Question: I'm currently diving into code/VBA coding for the first time. I have a file that I dump into a worksheet that currently I'm manually organizing and pushing out. When put into the worksheet, it delimits itself across the cells. The first 2-4 cells are always parts of a name. This dump file will have varying row and column lengths every time I get it in a given day and dump into a work sheet. For example, one day it may be twenty rows and one day it may be thirty.
This is a rough illustration of what the data looks like, but my code probably doesn't match with the example below - I just wanted to provide a visual:

So, I'm wanting to make code that will start at A1 and concatenate the cells following it until it runs into a blank cell in that row. Then it places the concatenated data into cell A1 and removes the values it pulled the name pieces from and slides all the data to the left. After that, it continues the same operation on the next row until it meets the final row. As you can see in the image, I don't want any of the data after the blank cell to be affected.
This is my first time programming in general, so when you provide assistance, would you please explain your code so I can learn the concepts? Here's what I think will work so far... I'm just stuck on how to go about concatenating.
The code I currently have:
'''
Sub DN_ERROR_ORGANIZER()
Dim row As Integer
NumRows = Range("A1", Range("A1").End(xldown)).Rows.Count
Range("A1").Select
For row = 1 To NumRows
Do Until IsEmpty(ActiveCell)
' Code to concatenate
ActiveCell.Offset(1, 0).Select
Loop
ActiveCell.Offset(1, 0).Select
Next
End sub
'''
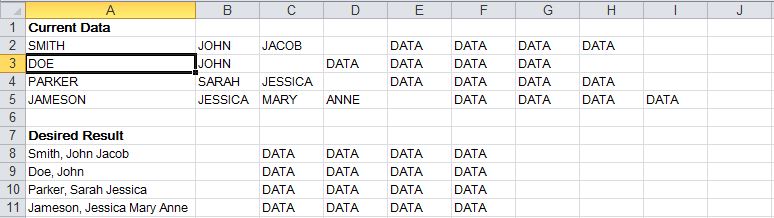
Answer: Here's another way to look at your problem: Suppose you have your table on Sheet2, and the result is reflected on Sheet1.
'''
Sub PutInOrder()
filledcells = 0
'''lastrow = Sheet2.Cells(Rows.Count, 1).End(xlUp).Row
For i = 1 To 100
If Sheet2.Cells(i, 1) = "" Then Exit For
For a = 1 To 4
If Sheet2.Cells(i, a) = "" Then Exit For
If Sheet2.Cells(i, a) <> "" Then
filledcells = filledcells + 1
End If
Next
Select Case filledcells
Case Is = 2
Sheet1.Cells(i, 1) = Sheet2.Cells(i, 1) + ", " + Sheet2.Cells(i, 2)
Sheet1.Cells(i, 3) = Sheet2.Cells(i, 4)
Sheet1.Cells(i, 4) = Sheet2.Cells(i, 5)
Sheet1.Cells(i, 5) = Sheet2.Cells(i, 6)
Sheet1.Cells(i, 6) = Sheet2.Cells(i, 7)
Case Is = 3
Sheet1.Cells(i, 1) = Sheet2.Cells(i, 1) + ", " + Sheet2.Cells(i, 2) + " " + Sheet2.Cells(i, 3)
Sheet1.Cells(i, 3) = Sheet2.Cells(i, 5)
Sheet1.Cells(i, 4) = Sheet2.Cells(i, 6)
Sheet1.Cells(i, 5) = Sheet2.Cells(i, 7)
Sheet1.Cells(i, 6) = Sheet2.Cells(i, 8)
Case Is = 4
Sheet1.Cells(i, 1) = Sheet2.Cells(i, 1) + ", " + Sheet2.Cells(i, 2) + " " + Sheet2.Cells(i, 3) + " " + Sheet2.Cells(i, 4)
Sheet1.Cells(i, 3) = Sheet2.Cells(i, 6)
Sheet1.Cells(i, 4) = Sheet2.Cells(i, 7)
Sheet1.Cells(i, 5) = Sheet2.Cells(i, 8)
Sheet1.Cells(i, 6) = Sheet2.Cells(i, 9)
End Select
filledcells = 0
Next
End Sub
'''